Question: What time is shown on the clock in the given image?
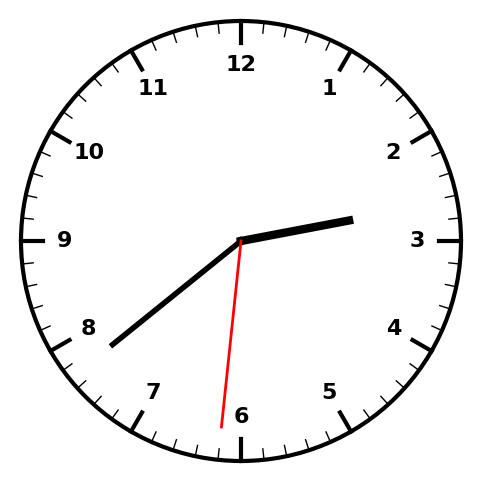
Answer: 02:38:31